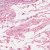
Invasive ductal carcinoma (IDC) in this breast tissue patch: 0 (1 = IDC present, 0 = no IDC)